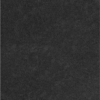
Label: dusty